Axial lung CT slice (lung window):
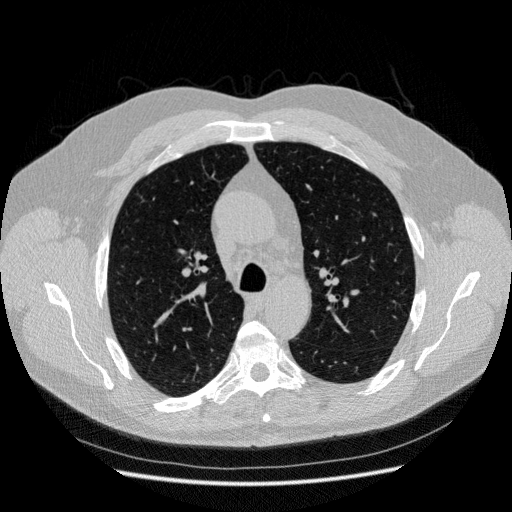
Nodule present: no